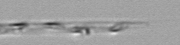
Label: Rhizosolenia